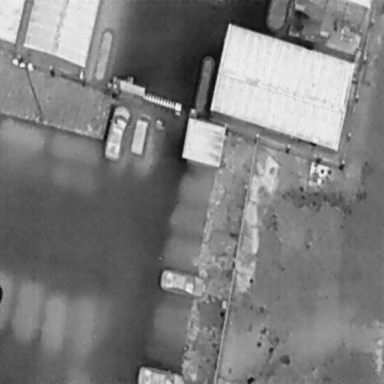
There are three Cars in the infrared image.